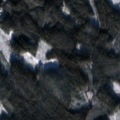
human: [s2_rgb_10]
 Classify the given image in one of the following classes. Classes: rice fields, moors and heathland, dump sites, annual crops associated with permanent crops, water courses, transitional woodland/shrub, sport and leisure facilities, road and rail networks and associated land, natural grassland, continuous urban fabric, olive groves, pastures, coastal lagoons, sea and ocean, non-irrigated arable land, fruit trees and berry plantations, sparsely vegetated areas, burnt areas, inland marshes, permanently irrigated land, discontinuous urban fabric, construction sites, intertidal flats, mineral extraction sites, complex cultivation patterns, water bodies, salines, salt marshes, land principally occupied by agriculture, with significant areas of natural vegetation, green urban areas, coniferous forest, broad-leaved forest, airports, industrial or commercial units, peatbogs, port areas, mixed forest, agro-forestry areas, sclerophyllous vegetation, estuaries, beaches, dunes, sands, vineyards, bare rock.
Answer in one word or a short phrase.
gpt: coniferous forest, mixed forest